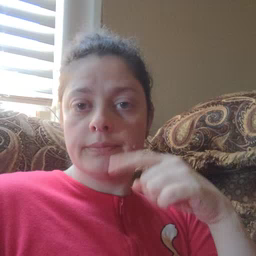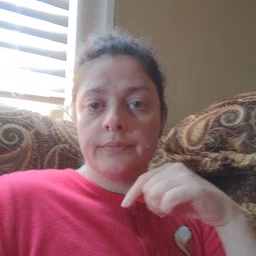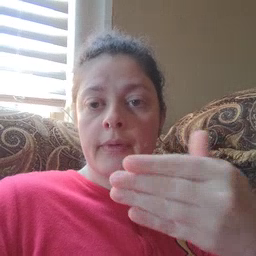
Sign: before